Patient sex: F
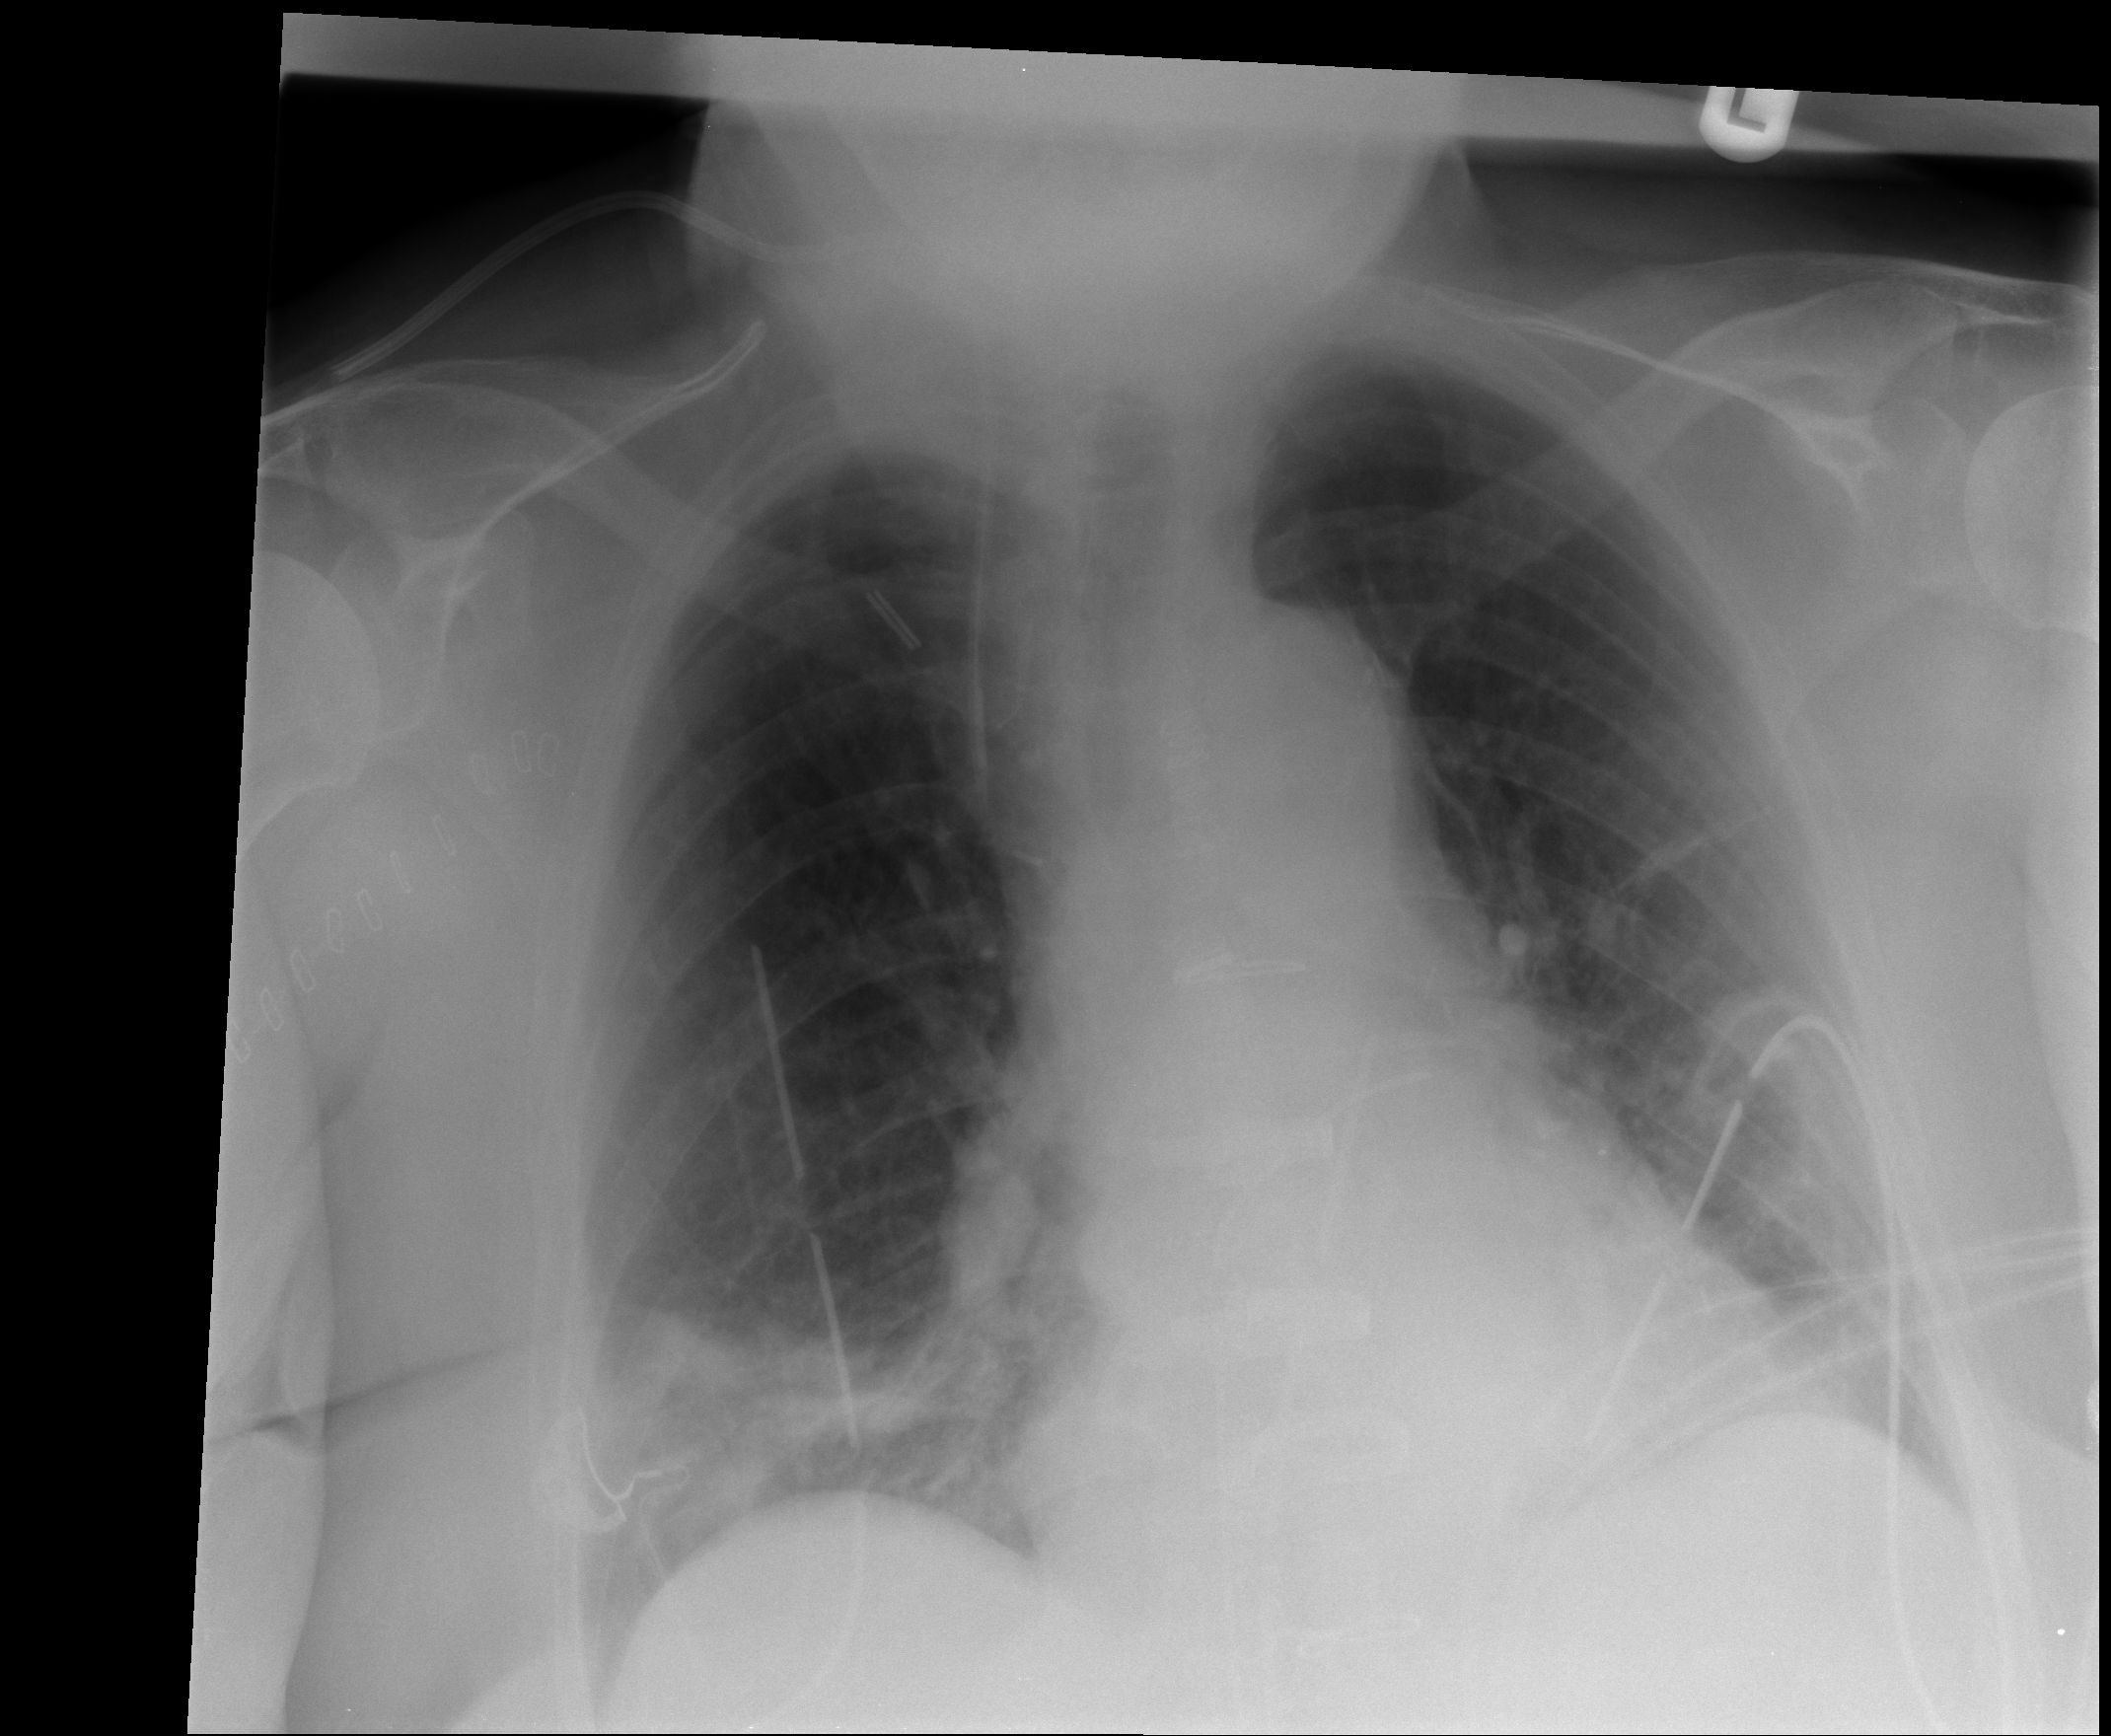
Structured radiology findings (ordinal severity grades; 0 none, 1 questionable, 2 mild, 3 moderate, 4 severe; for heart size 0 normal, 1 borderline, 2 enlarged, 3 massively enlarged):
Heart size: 0
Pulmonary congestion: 0
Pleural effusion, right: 0
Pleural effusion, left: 0
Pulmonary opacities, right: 0
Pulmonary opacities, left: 0
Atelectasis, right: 2
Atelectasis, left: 2